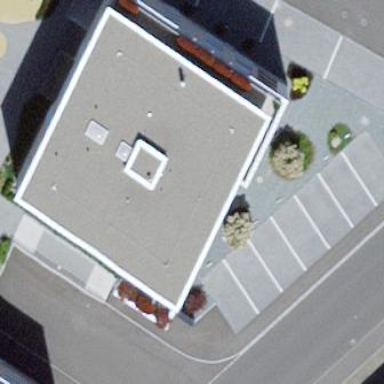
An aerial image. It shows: Apartment building with flat roof.